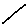
Label: line